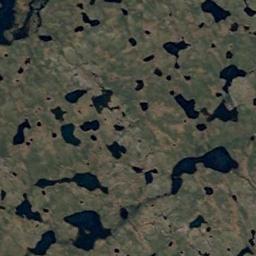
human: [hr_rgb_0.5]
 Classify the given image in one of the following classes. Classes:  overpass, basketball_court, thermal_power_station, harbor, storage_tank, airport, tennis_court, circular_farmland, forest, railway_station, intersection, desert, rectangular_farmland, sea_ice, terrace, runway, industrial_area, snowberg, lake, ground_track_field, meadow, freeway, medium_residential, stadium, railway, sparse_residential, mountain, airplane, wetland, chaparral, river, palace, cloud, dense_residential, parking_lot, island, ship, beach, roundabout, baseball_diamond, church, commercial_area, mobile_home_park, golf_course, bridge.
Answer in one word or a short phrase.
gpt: wetland